Question: I have a Rails4 app and I'm trying to flash a custom message when a session times out due to inactivity.
I'm doing this by configuring the 'timeout_in' setting in 'devise.rb':
'''
Devise.setup do |config|
...
config.timeout_in = 30.minutes
...
end
'''
and adding a custom rescue to my application controller:
'''
rescue_from CanCan::AccessDenied do |exception|
if user_signed_in?
flash.now.alert = exception.message
render text: '', layout: true, status: 403
else
redirect_to new_user_session_path, notice: flash[:alert] || "You must login first"
end
end
'''
Everything seems to be working fine... when the session times out, 'flash[:alert]' already has the correct message so I just use that and when the user tries to access a resource without logging in first then the "You must login first" message is returned.
This is the code in the the main.html.haml page that renders these alerts:
'''
.container
.main-content
#flash
- flash.each do |type, msg|
%div{class: ('alert alert-dismissable fade in')}
%button.close{data: {dismiss: :alert}} x
= msg
= yield
'''
The problem is that once a while I see a flash with the text "True" appearing right below the session timeout message:

and I can't figure out where it's coming from. It seems that something is creating a flash message with that value. I wonder what am I doing wrong or if there a better way to display a session timeout messages. Any ideas?
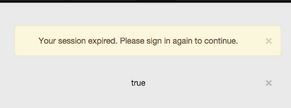
Answer: Try outputting the 'type' of each flash - maybe Devise or something else is using the flash for other things than just messages. <URL>
I wouldn't loop over all flash keys to render them - I'd explicitly render only the ones that are dedicated to messages (usually ':notice' and ':alert').